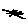
Label: cat